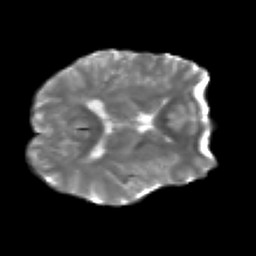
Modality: T2w
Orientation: axial
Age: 18
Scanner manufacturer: siemens
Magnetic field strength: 3 T
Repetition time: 2.2 s
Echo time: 0.084 s